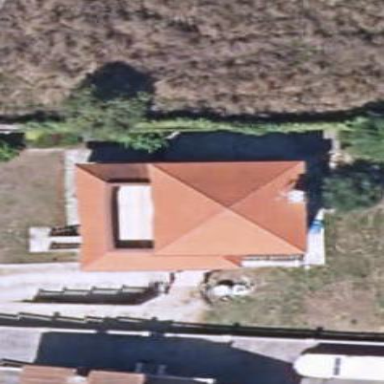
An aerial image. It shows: Simple and straightforward house.